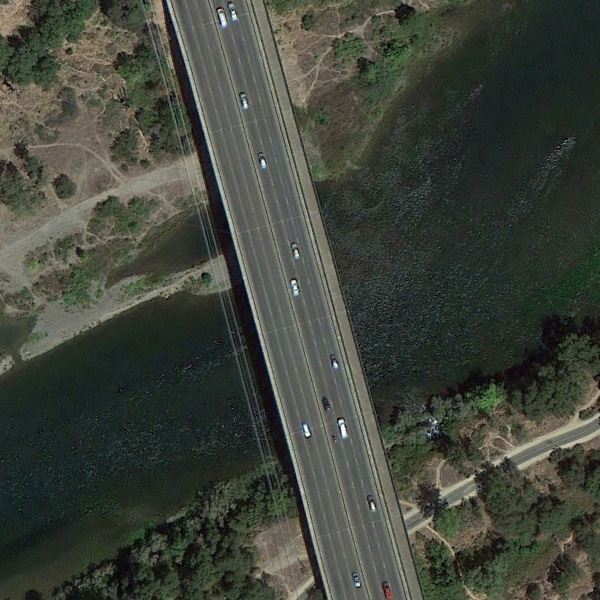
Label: Bridge